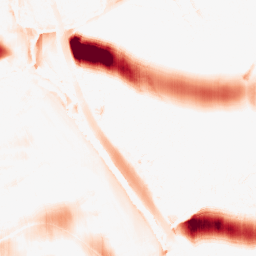
Category: morphological
Decomposition family: morphological_ellipse
Decomposition parameters: operation: opening
width: 50
height: 10
Upsampling method: quartic
Upsampling parameters: scale: 8
Upsampling scale: 8